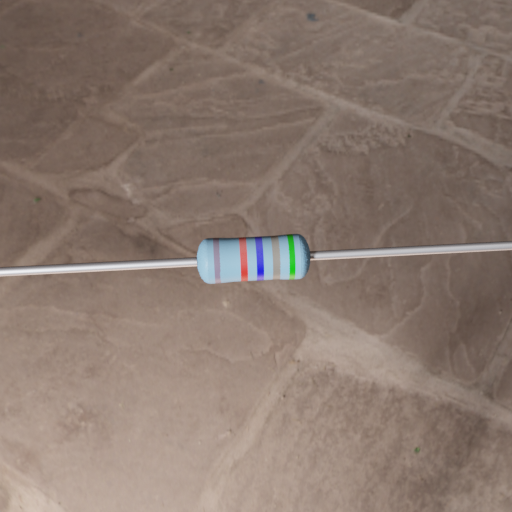
Resistor colour bands (in order): gray, red, blue, gray, green